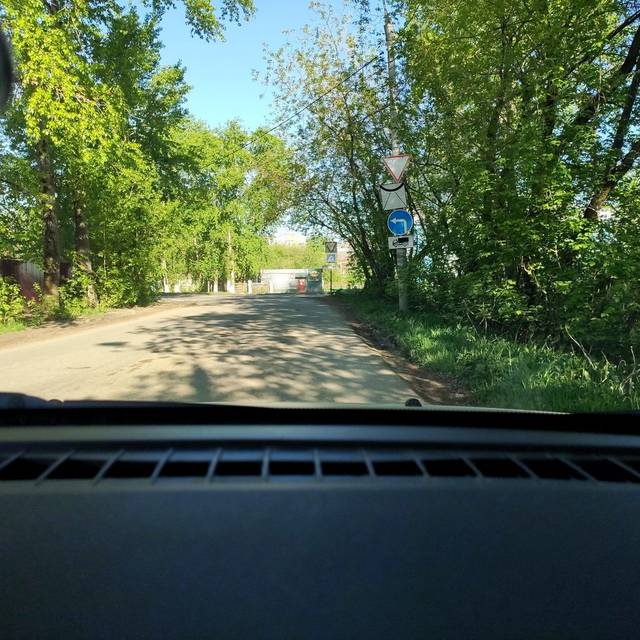
Region: Russia
Coordinates: 57.969, 56.275